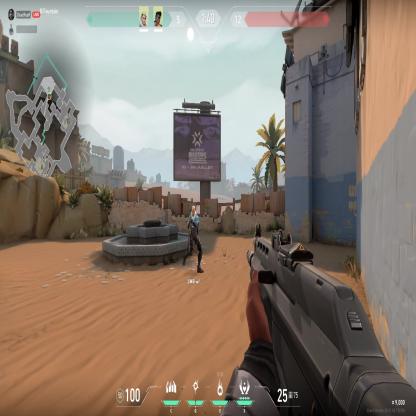
Label: teammate